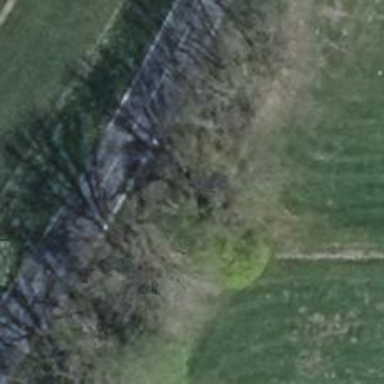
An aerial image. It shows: Row of deciduous broadleaved trees.